Interaction volume radius: 10 \u00c5
Interaction volume height: 10 \u00c5
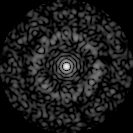
Disorder parameter: 0.8742